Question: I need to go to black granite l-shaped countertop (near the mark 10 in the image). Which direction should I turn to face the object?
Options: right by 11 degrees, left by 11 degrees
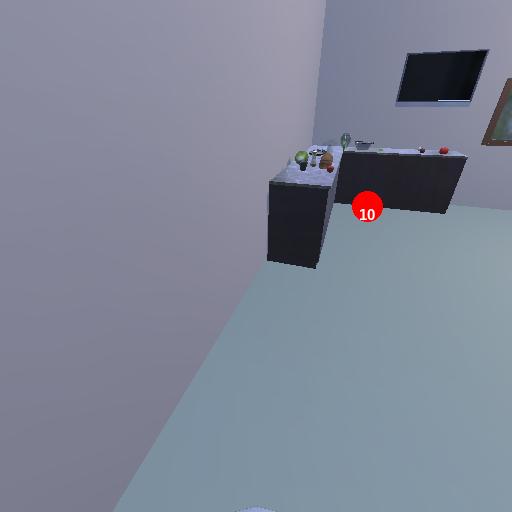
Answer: right by 11 degrees